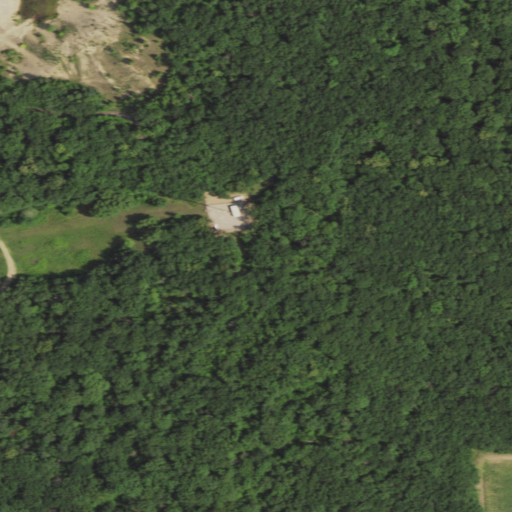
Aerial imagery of mountain in Minnesota named Mount Nebo containing deciduous forest, cultivated crops, pasture, barren land, grassland, and low intensity development